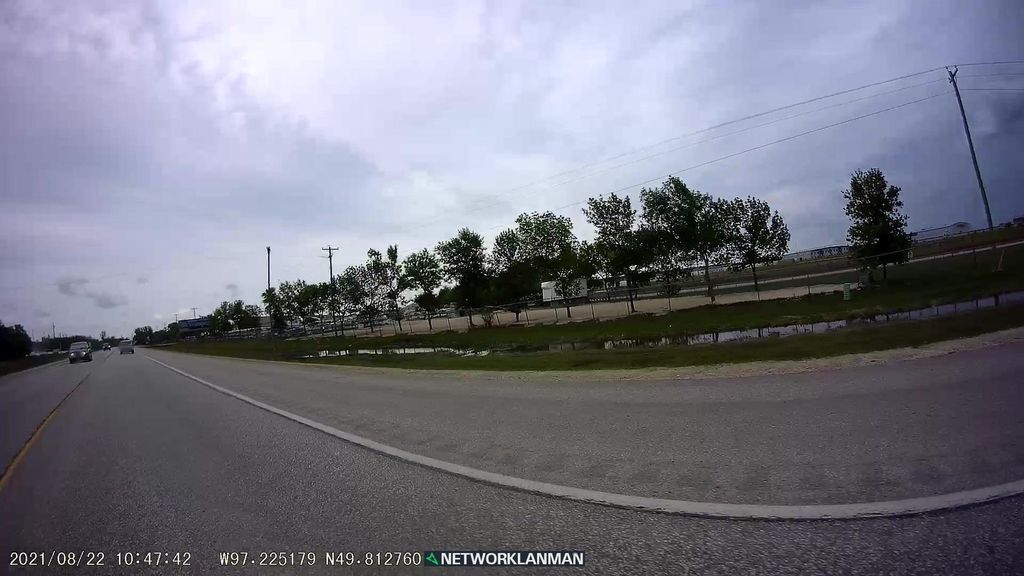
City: winnipeg